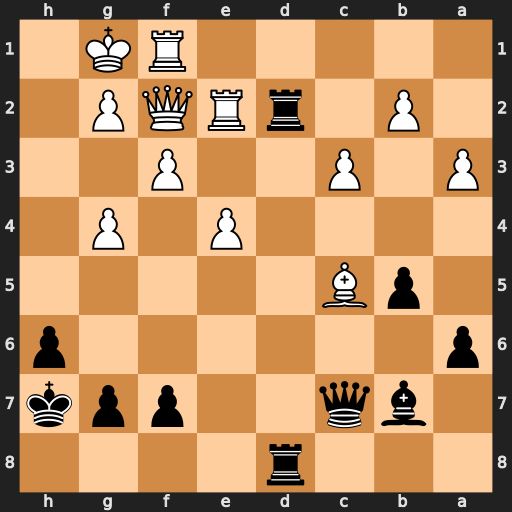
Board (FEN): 3r4/1bq2ppk/p6p/1pB5/4P1P1/P1P2P2/1P1rRQP1/5RK1
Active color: b
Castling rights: -
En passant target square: -
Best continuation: Rxe2 Qxe2 Qxc5+